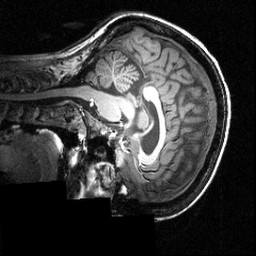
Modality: T1w
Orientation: sagittal
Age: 26
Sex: female
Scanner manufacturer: siemens
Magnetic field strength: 3.951 T
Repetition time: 1.5 s
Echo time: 0.00335 s